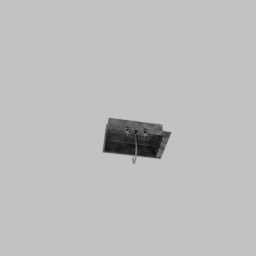
Label: appliances